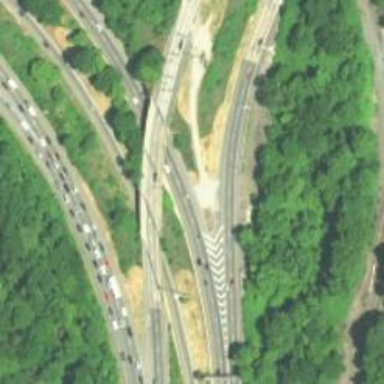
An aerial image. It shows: Bridge over motorway_link.